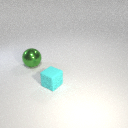
large green metal sphere to the left of small cyan rubber cube